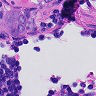
Metastatic tissue present: yes